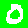
Digit: 0